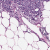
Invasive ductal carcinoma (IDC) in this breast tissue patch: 1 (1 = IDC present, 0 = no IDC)